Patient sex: M
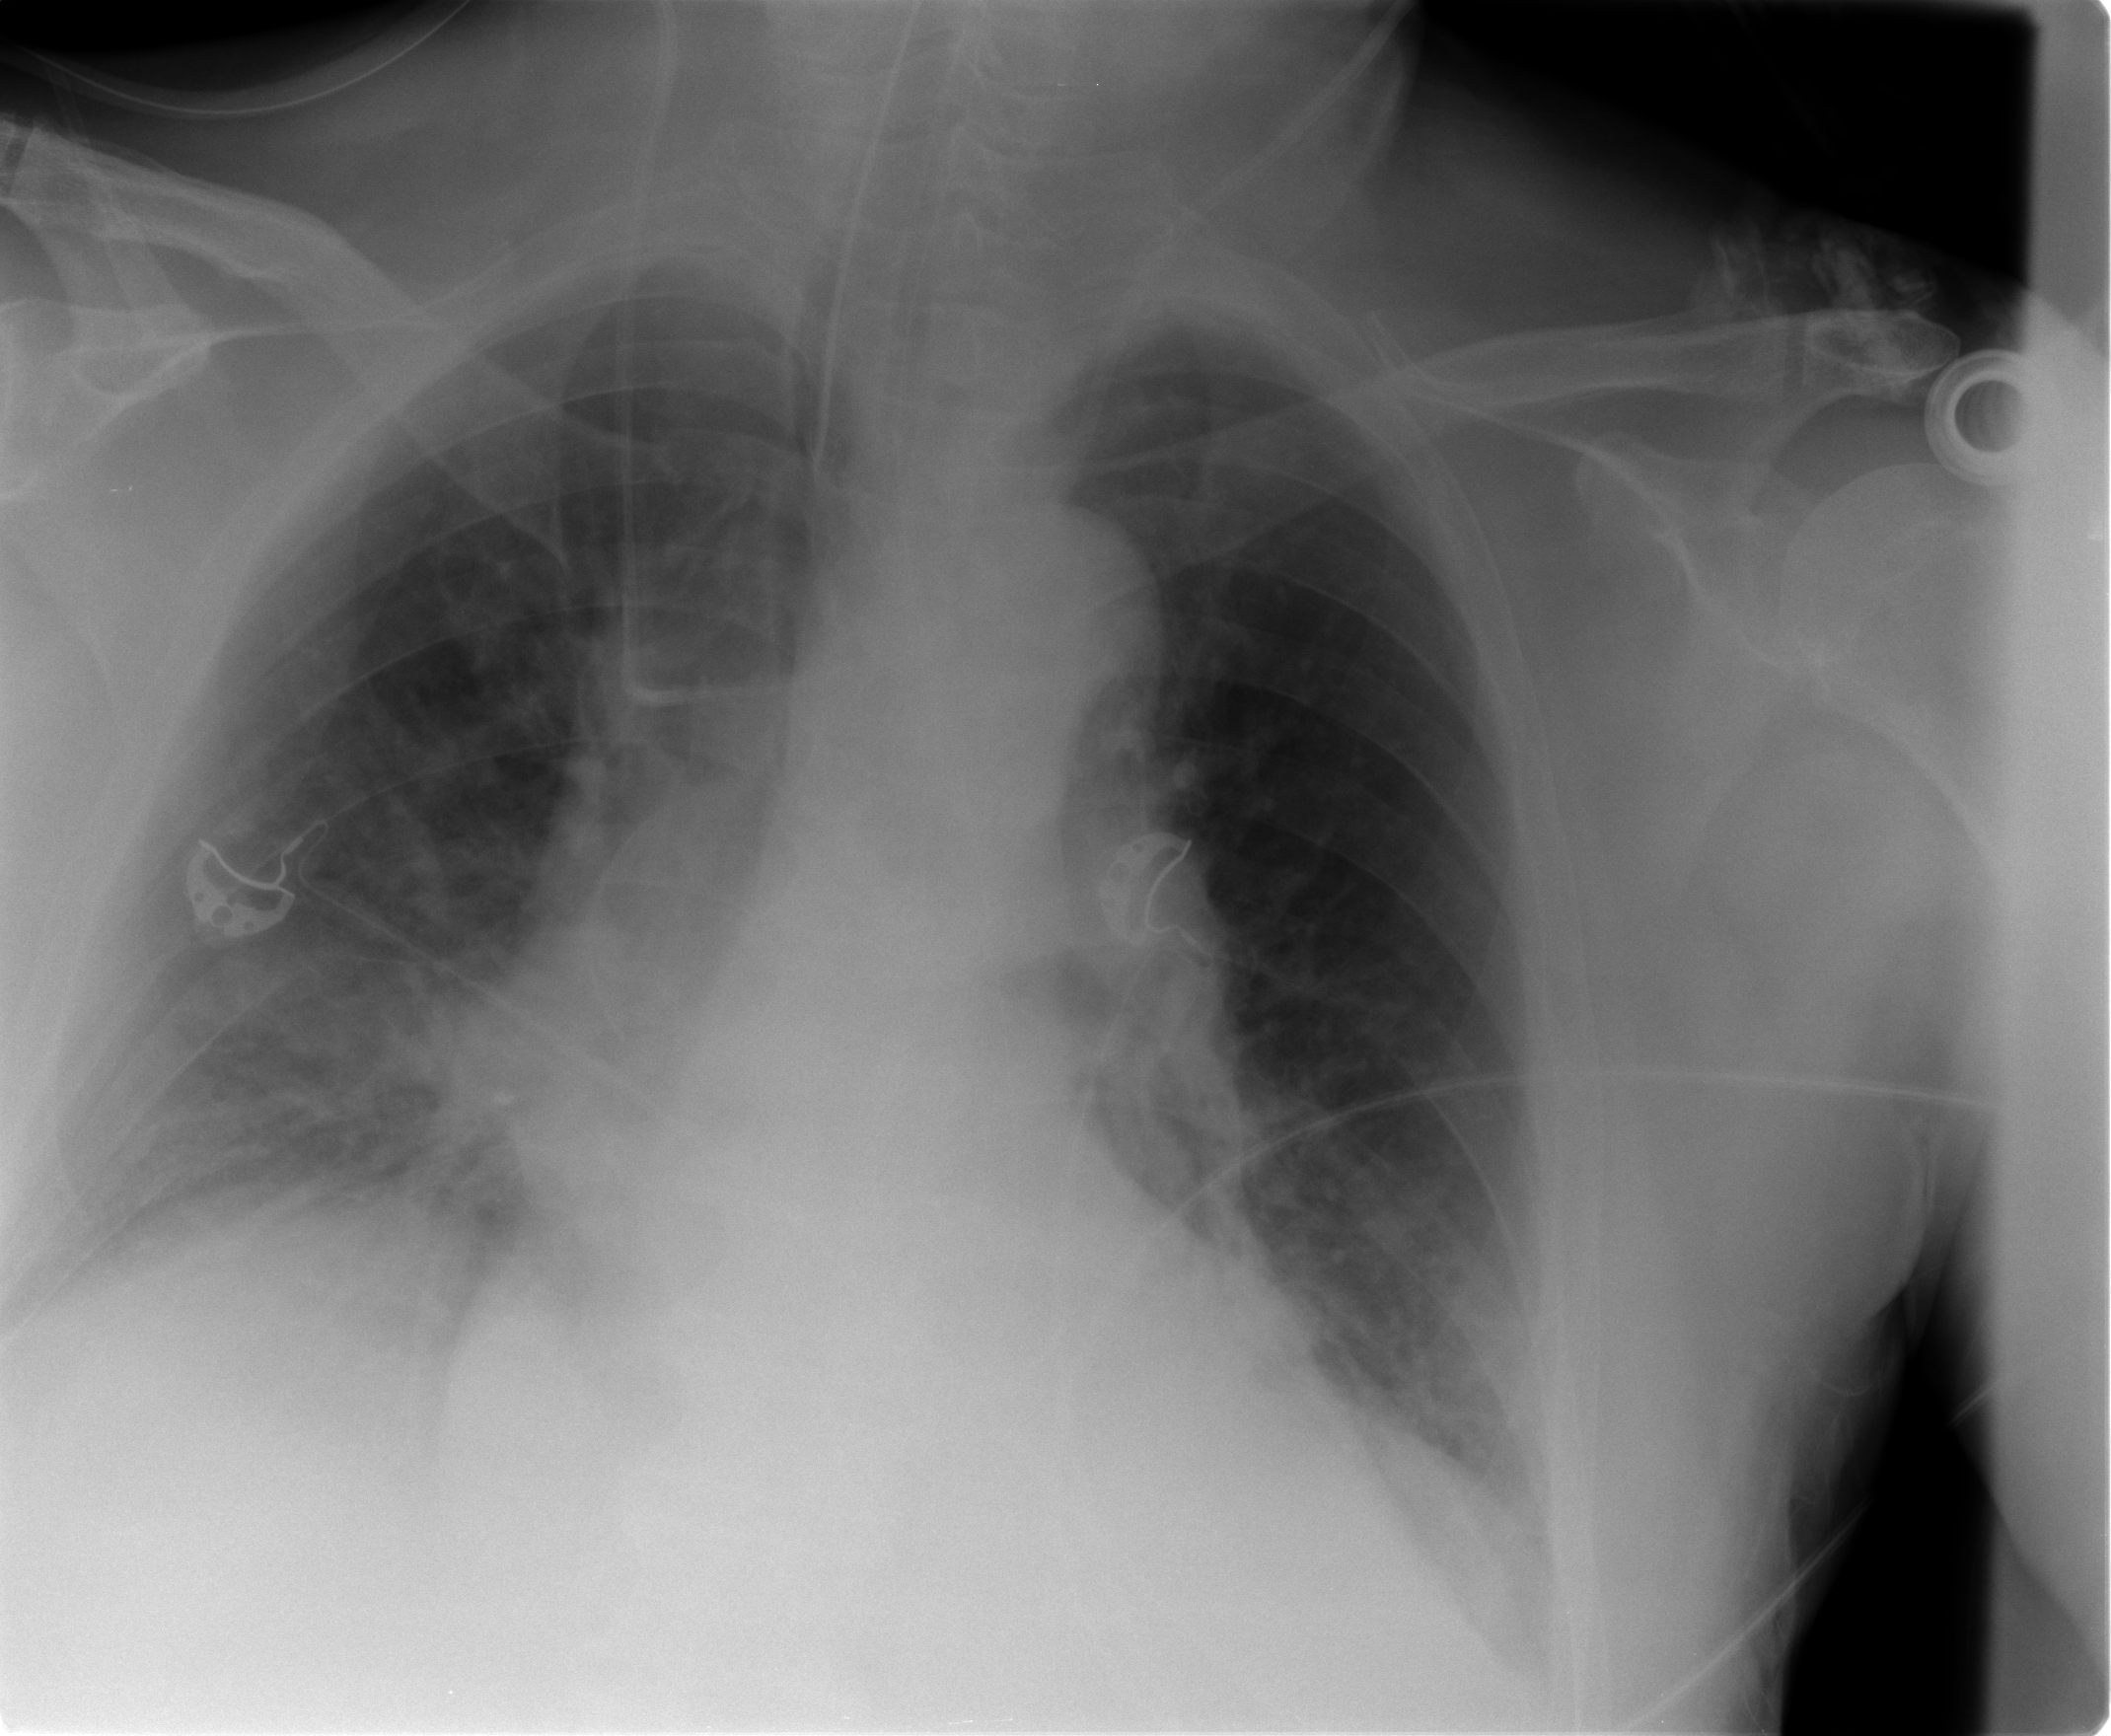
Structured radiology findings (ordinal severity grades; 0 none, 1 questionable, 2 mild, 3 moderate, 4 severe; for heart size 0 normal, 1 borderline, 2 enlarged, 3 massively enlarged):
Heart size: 2
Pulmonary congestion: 2
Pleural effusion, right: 2
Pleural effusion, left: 2
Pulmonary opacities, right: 2
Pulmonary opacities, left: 0
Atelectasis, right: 2
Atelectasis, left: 2